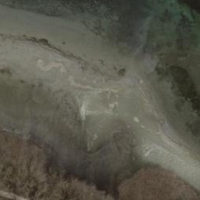
EUNIS habitat code: 14
Species observed at this site:
Chroicocephalus ridibundus
Fringilla coelebs